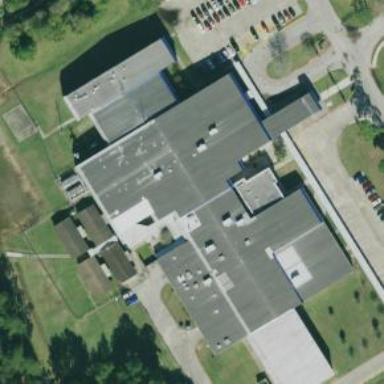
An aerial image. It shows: School building.